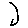
Label: moon